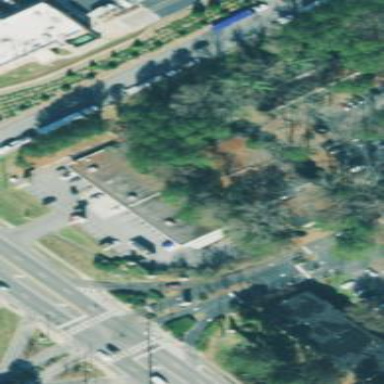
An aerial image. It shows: Flat roof retail building.